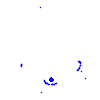
Particle: kaon